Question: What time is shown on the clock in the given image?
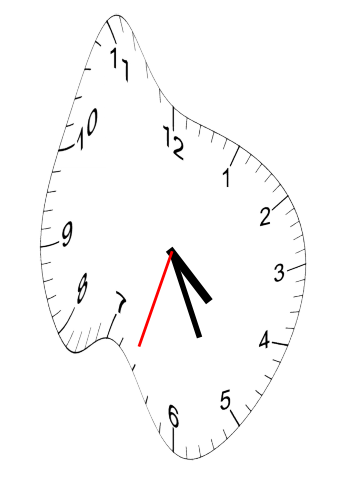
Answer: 04:25:33